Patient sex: M
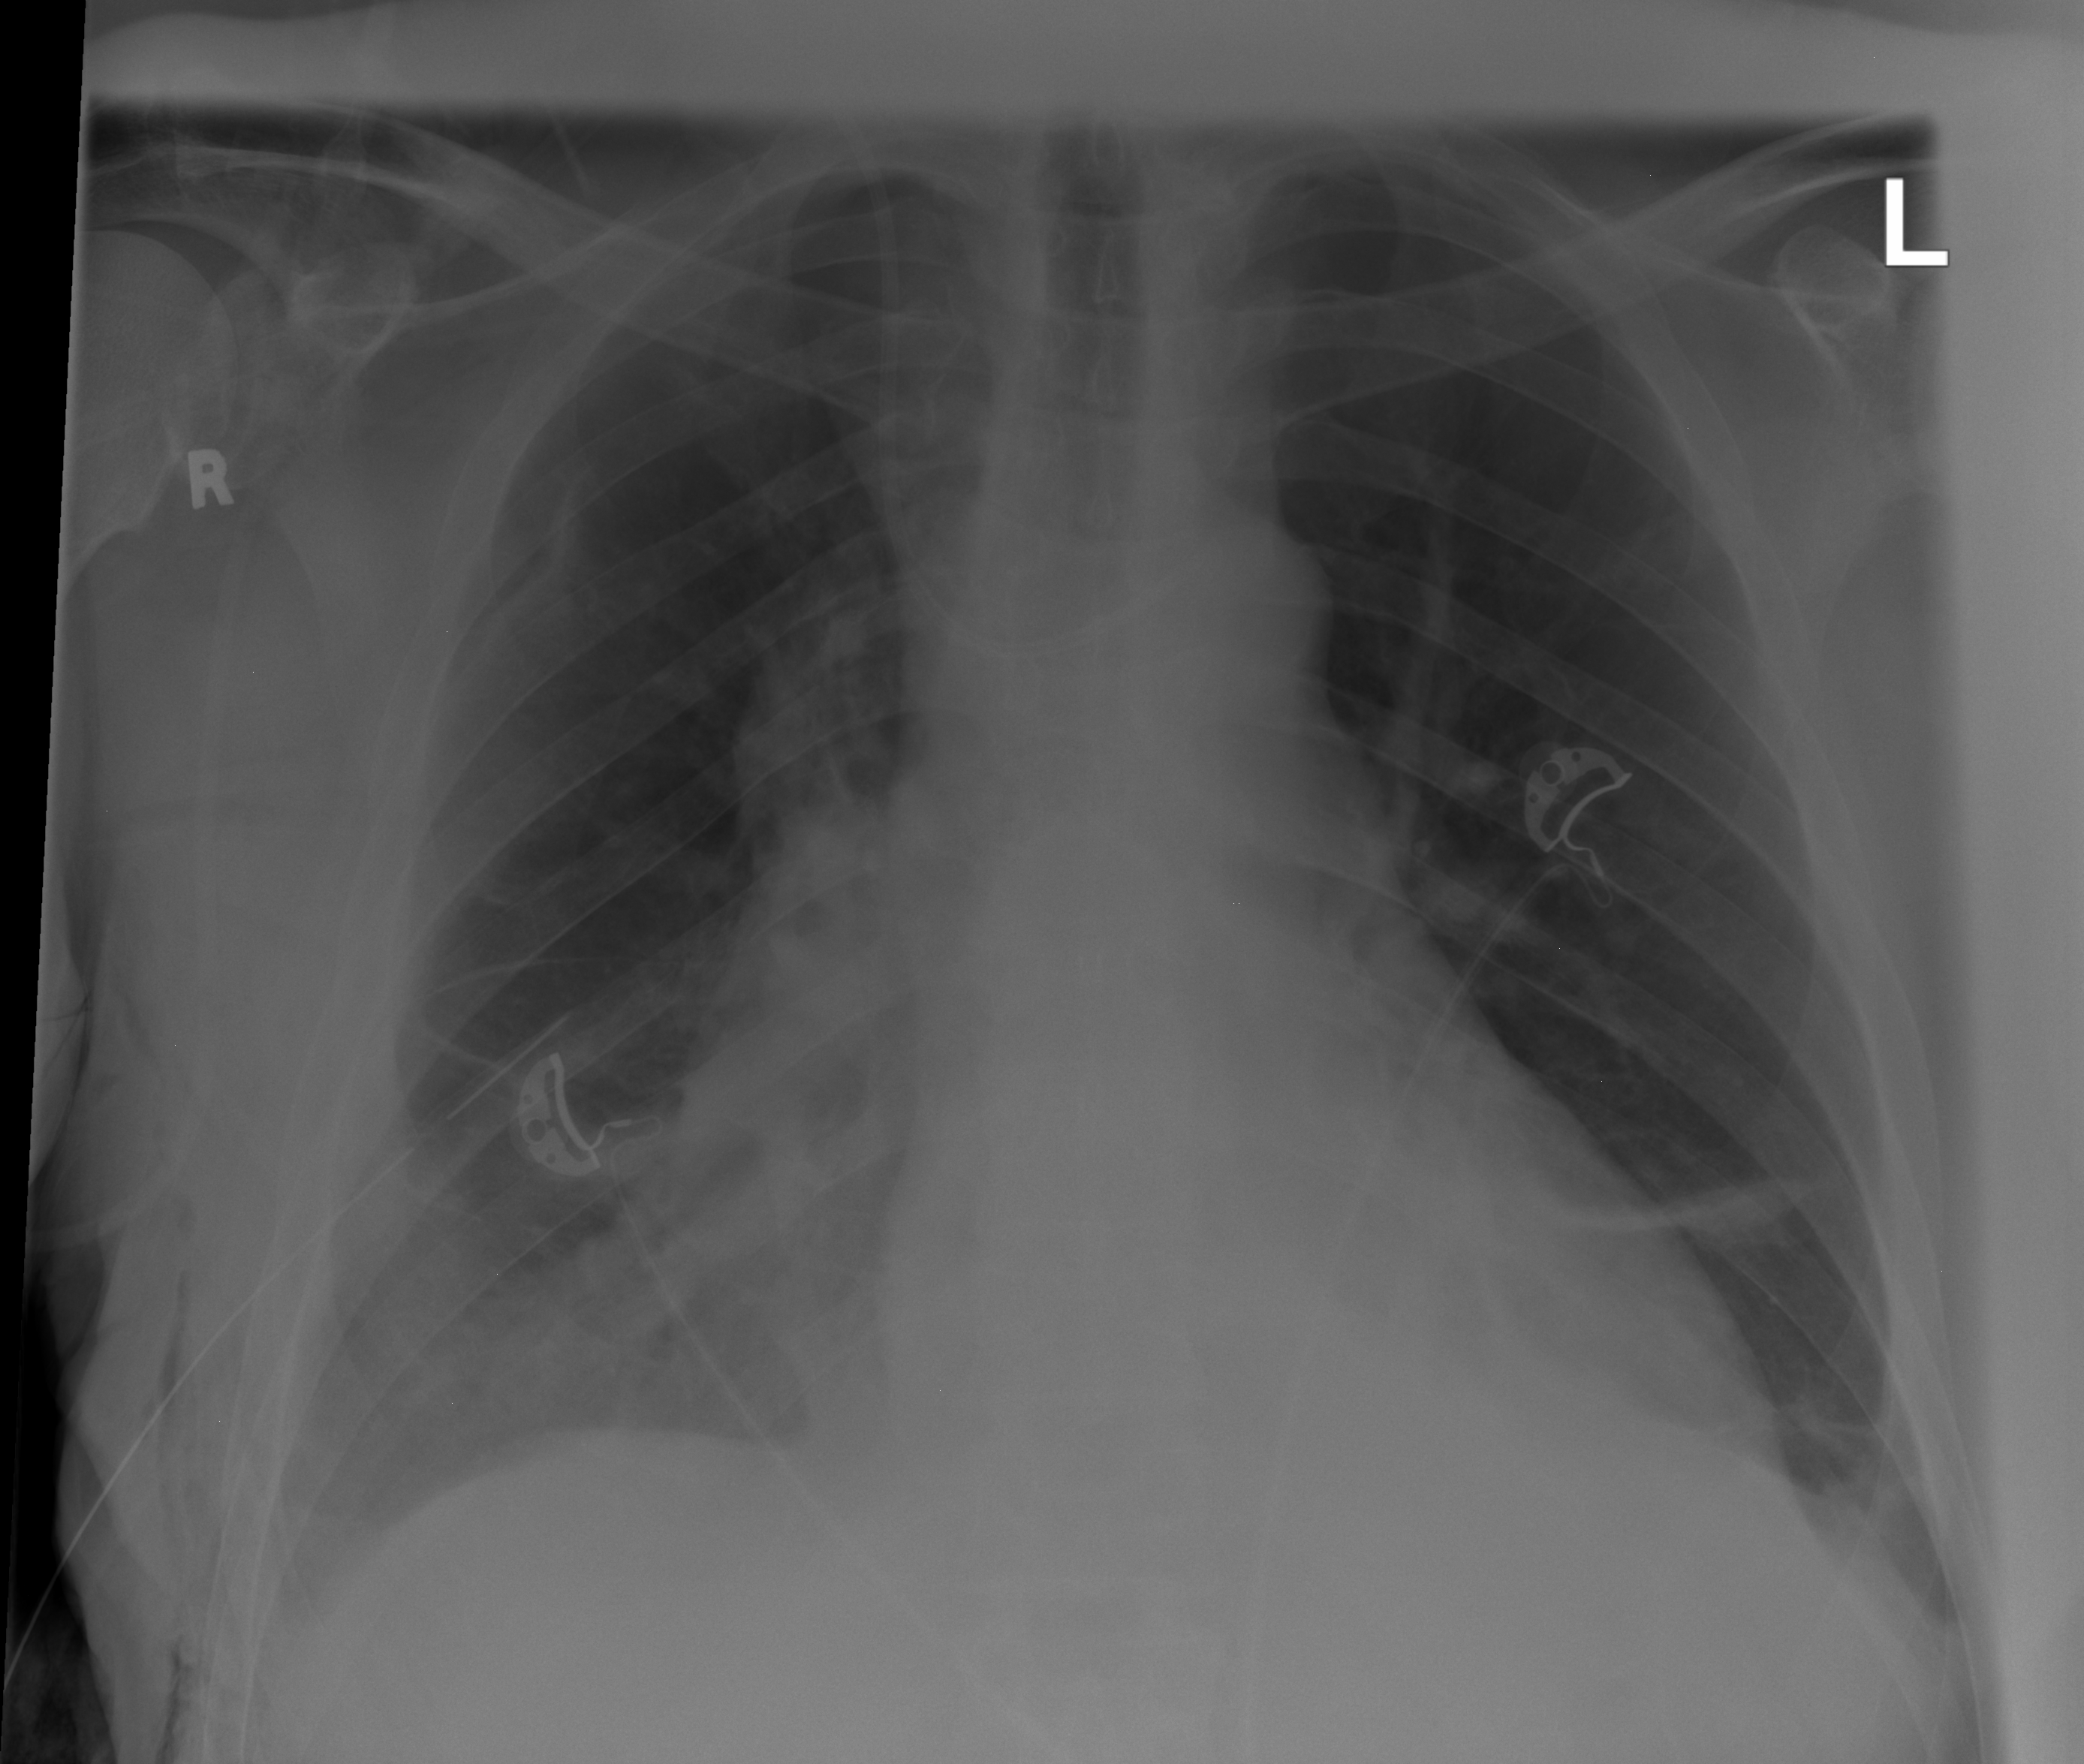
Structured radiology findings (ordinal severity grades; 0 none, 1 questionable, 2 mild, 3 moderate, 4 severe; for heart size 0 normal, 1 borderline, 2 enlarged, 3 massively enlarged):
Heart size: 0
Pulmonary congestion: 0
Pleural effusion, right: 2
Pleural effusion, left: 0
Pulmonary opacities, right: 0
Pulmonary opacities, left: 0
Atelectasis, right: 2
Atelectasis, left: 2